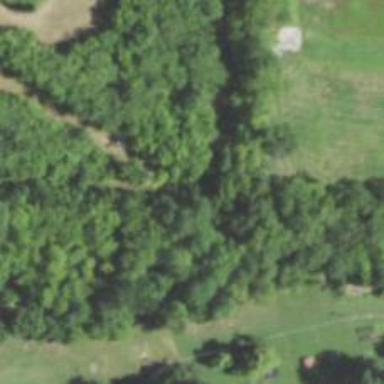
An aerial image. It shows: Disc golf tee area.